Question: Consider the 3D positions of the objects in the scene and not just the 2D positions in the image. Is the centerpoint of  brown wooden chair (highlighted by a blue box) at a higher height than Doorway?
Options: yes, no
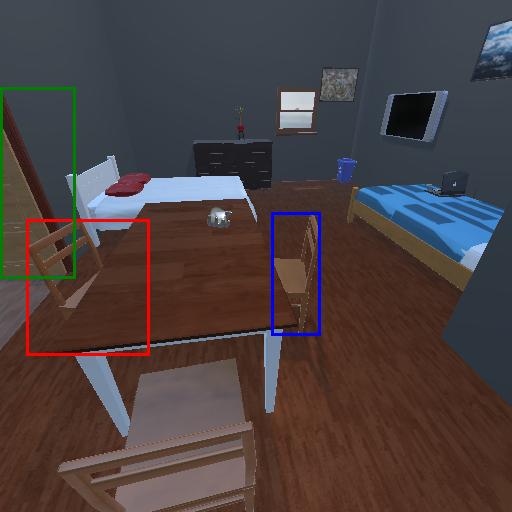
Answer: yes